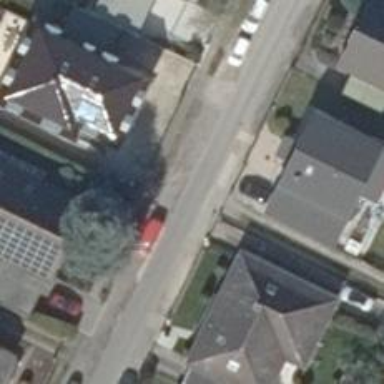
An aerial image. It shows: Asphalt road in residential area.